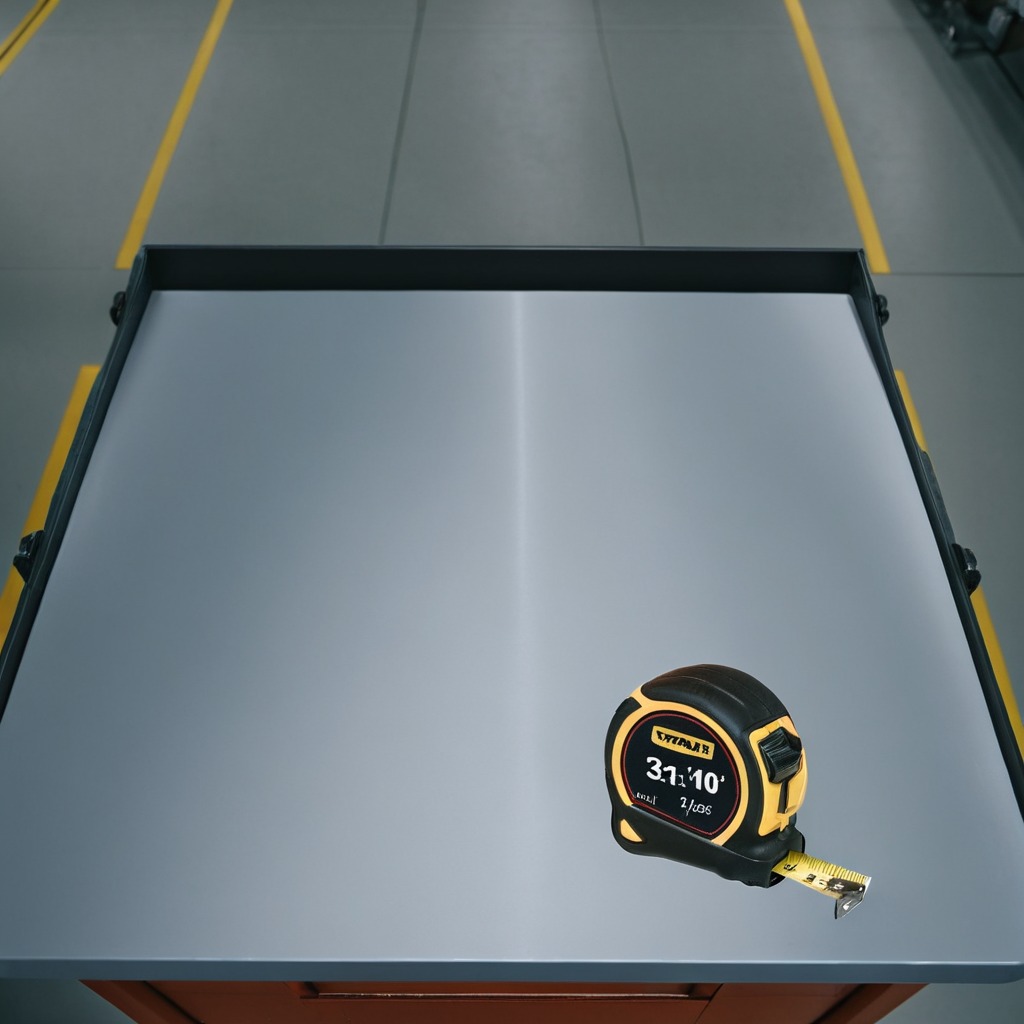
A measuring tape lies on a toolbox surface in an airplane hangar workshop 8K.